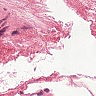
Metastatic tissue present: no